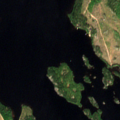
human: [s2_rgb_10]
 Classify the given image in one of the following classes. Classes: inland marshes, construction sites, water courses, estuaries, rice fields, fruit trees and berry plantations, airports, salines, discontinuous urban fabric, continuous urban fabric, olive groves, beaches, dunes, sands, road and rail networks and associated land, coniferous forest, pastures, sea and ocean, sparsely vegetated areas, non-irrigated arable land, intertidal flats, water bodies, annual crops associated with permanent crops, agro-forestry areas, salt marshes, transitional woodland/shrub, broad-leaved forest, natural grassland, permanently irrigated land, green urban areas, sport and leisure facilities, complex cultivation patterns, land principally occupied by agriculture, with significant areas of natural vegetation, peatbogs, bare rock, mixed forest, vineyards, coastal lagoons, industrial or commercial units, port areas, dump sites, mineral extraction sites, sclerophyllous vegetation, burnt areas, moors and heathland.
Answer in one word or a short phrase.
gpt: broad-leaved forest, coniferous forest, water bodies